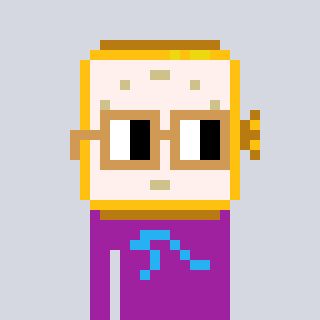
a pixel art character with square brown glasses, a watch-shaped head and a magenta-colored body on a cool background